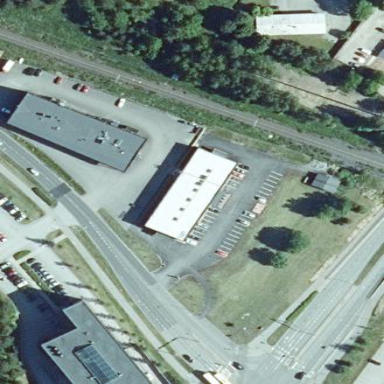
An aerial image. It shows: Industrial building.